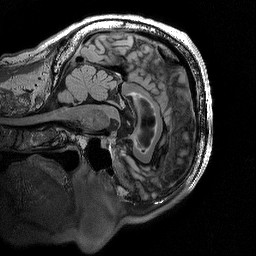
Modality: T2w
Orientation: sagittal
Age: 58
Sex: male
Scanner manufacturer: siemens
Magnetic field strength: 3 T
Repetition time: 5 s
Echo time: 0.386 s